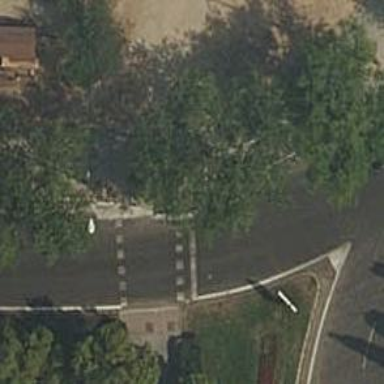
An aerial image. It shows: Crossing with traffic signals.